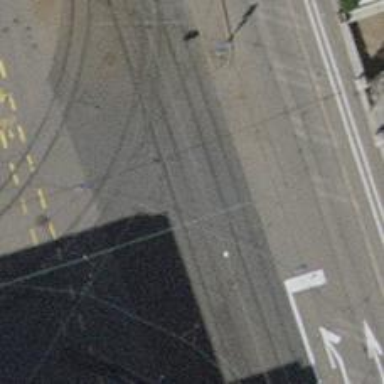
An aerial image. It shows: Tertiary road with asphalt surface and separate sidewalk.